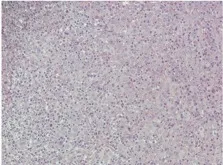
Histologic samples. Surgical sample of lymph node localization of adenocarcinoma, x20.
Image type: pathology (h&e)